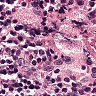
Metastatic tissue present: no